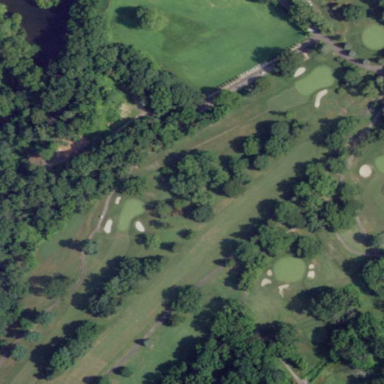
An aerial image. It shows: Golf fairway surrounded by grass.